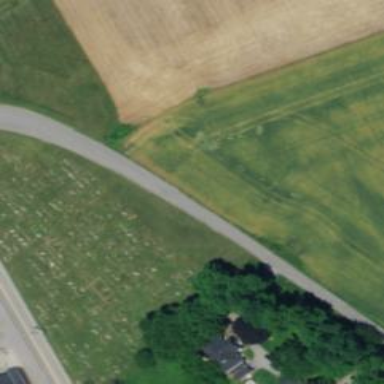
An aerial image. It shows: Cemetery.